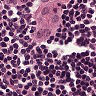
Metastatic tissue present: yes